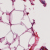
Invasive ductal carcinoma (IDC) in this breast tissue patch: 0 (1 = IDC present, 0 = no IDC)